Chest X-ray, PA view. Patient: 21 years old, sex M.
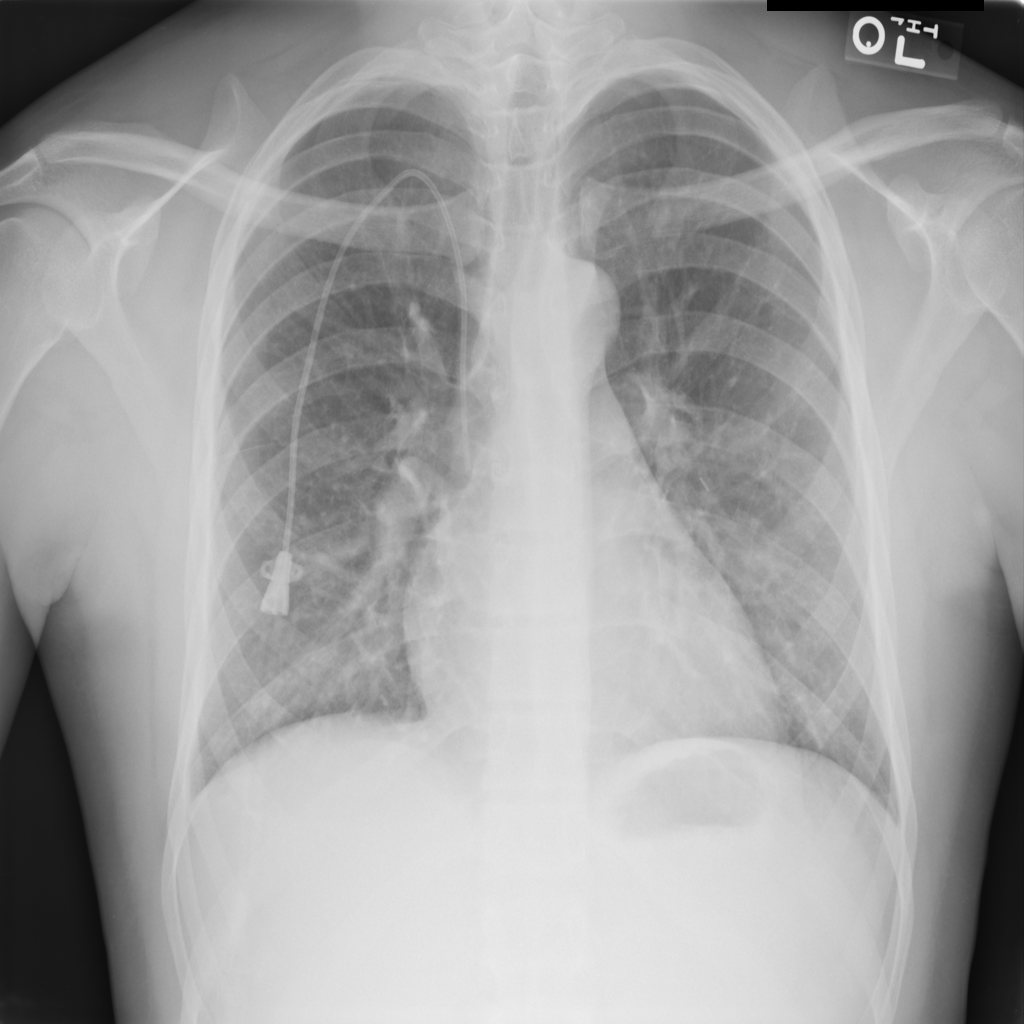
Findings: No Finding